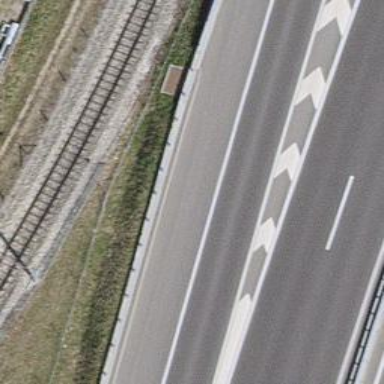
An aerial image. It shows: Motorway link.